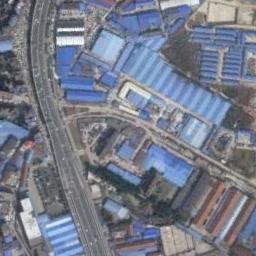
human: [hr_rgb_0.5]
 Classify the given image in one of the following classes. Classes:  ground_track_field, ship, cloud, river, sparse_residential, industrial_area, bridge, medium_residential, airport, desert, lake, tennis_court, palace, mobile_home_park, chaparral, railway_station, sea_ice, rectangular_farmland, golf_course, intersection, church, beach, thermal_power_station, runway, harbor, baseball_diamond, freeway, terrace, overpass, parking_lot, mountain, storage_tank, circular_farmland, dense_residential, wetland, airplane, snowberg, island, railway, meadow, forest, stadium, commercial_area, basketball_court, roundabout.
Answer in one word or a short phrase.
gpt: industrial_area